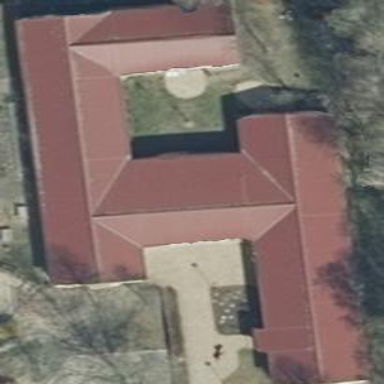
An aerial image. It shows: Kindergarten building.